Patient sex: F
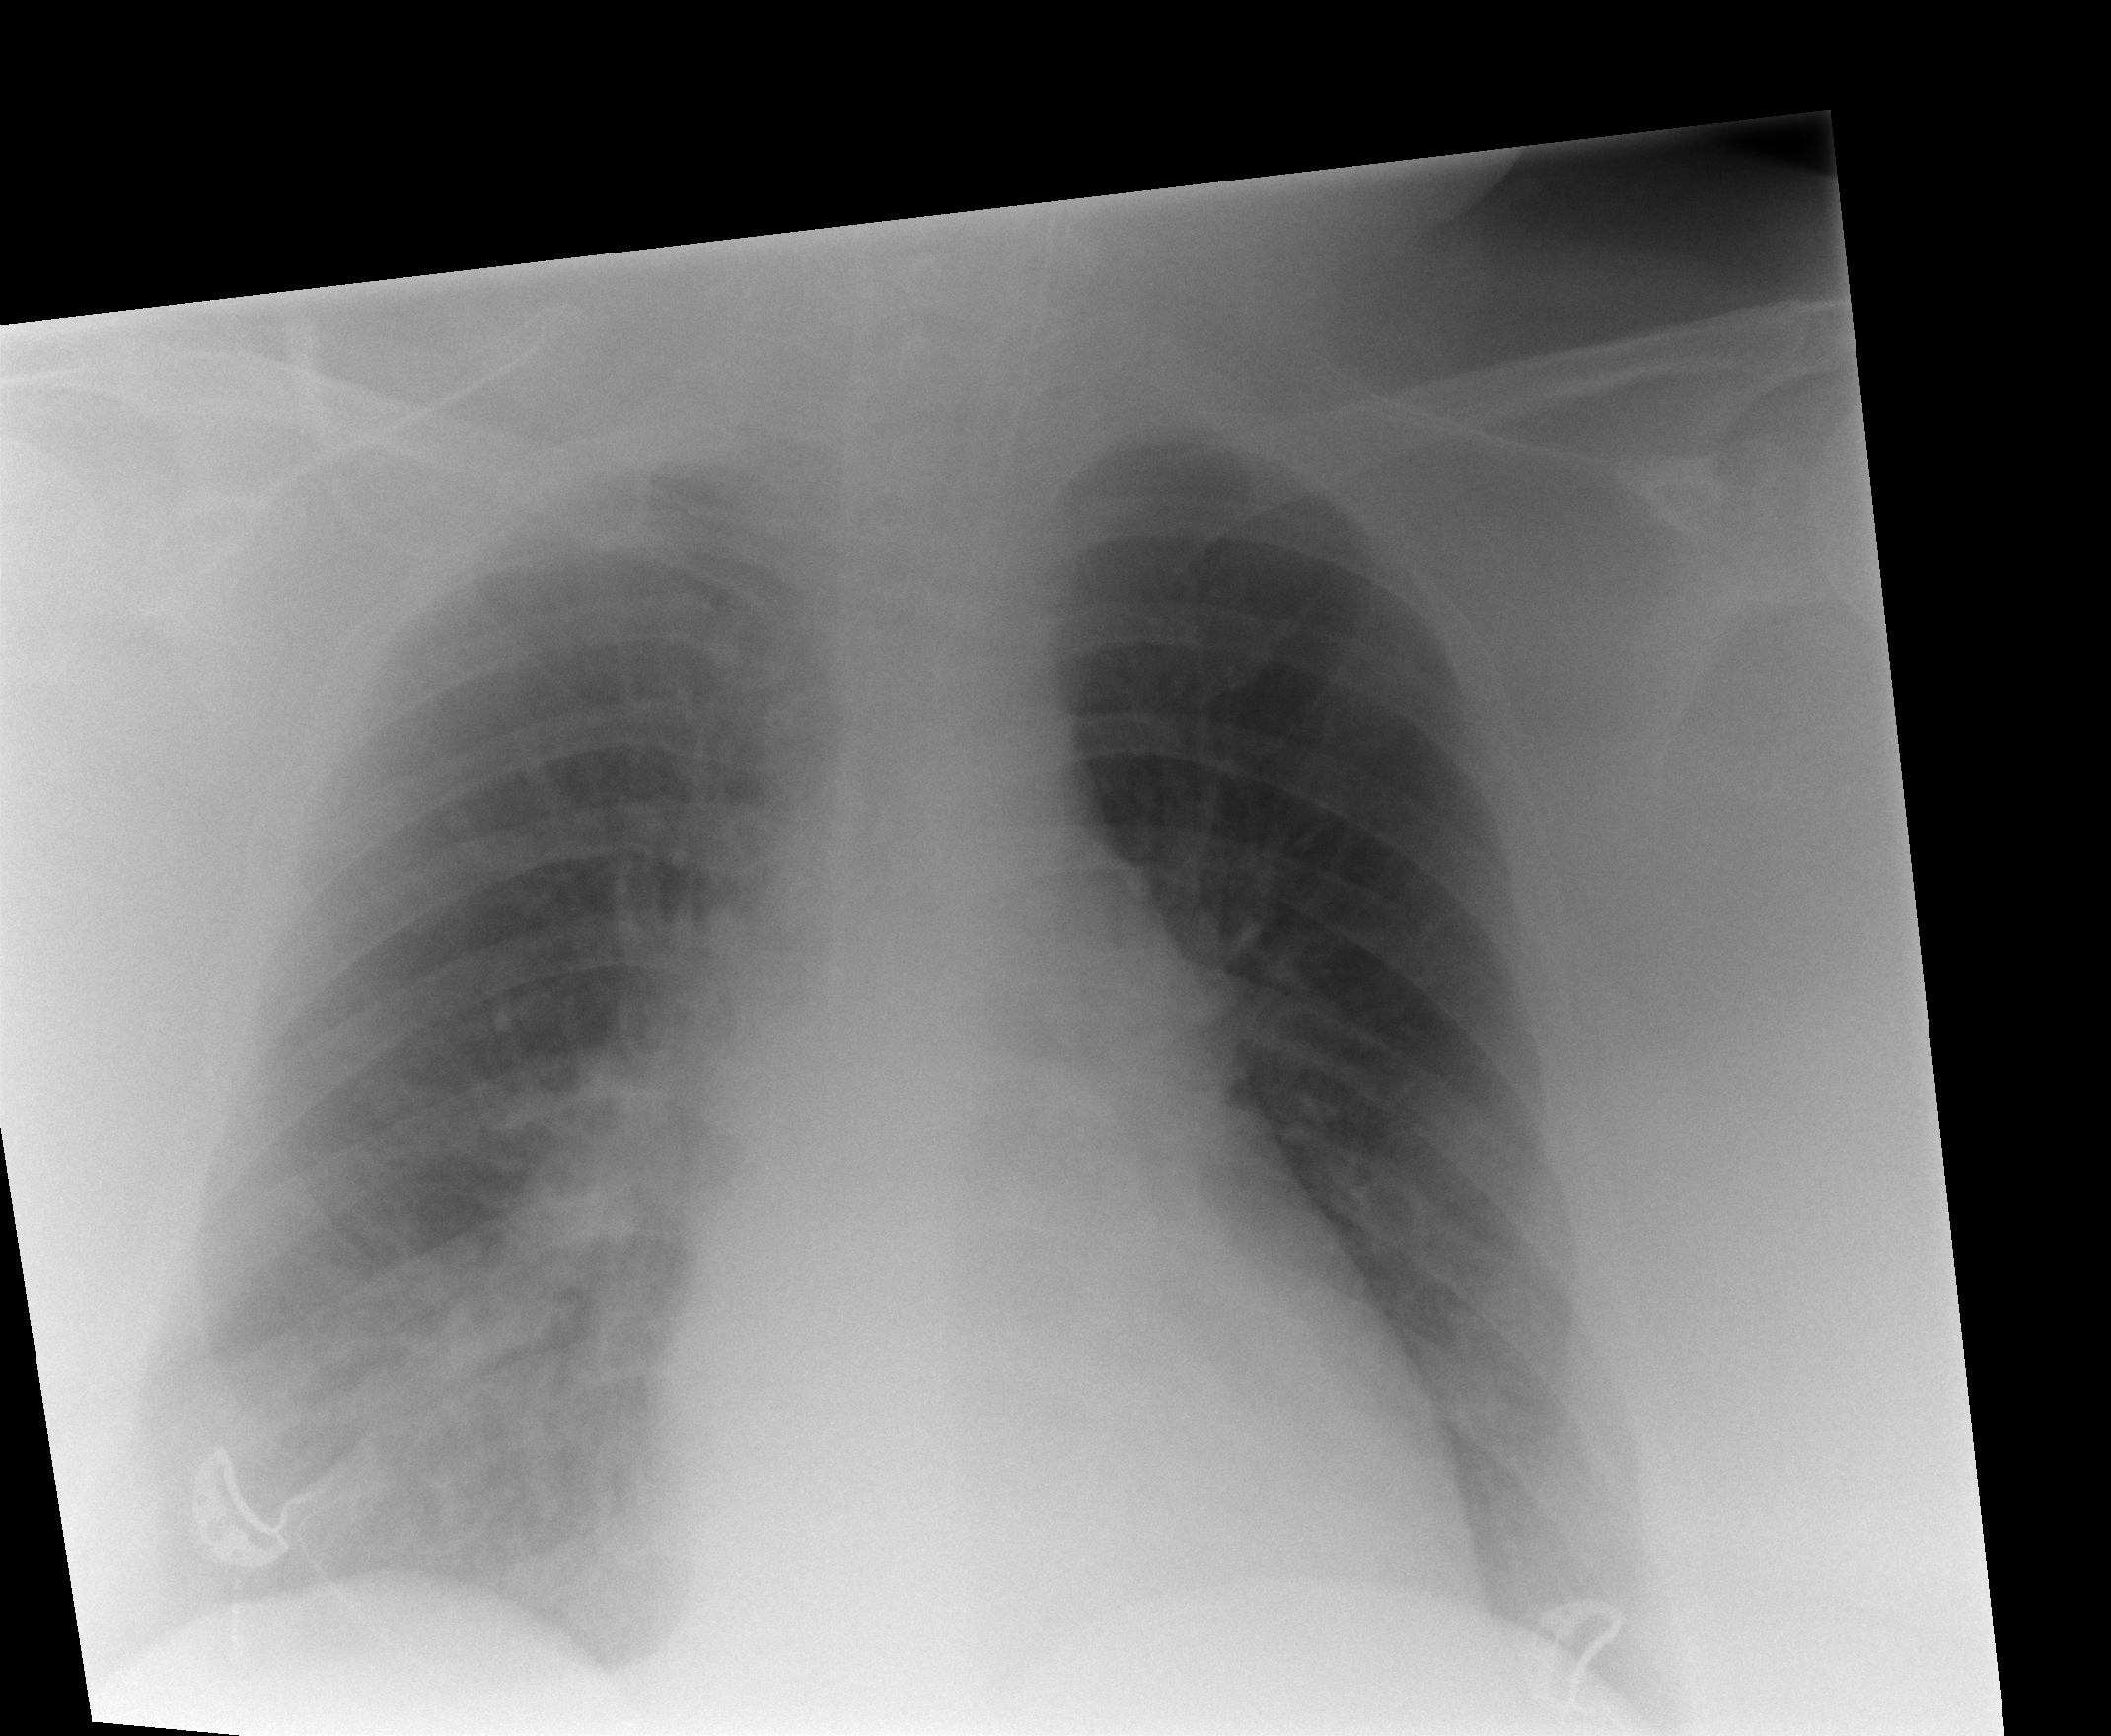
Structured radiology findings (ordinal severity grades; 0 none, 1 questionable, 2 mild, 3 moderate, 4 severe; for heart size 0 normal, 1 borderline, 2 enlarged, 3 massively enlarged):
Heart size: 2
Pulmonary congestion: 0
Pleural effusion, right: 2
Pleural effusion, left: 0
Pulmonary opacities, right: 2
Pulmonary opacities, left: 2
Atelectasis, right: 2
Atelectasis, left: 1